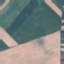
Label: AnnualCrop